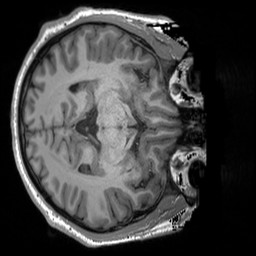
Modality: T1w
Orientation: axial
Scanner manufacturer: siemens
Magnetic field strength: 3 T
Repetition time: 2.3 s
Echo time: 0.00298 s